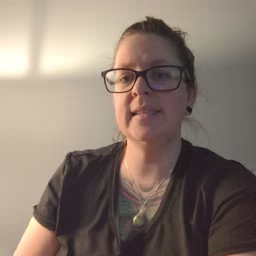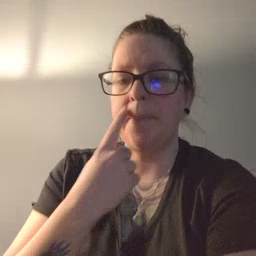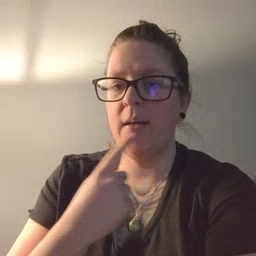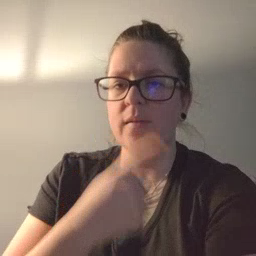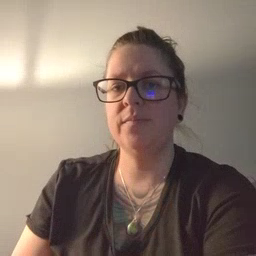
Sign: mouth